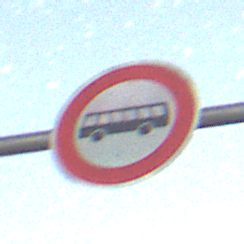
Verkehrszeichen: VerbotKraftomnibusse
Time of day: Night
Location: Outdoor (Nature)
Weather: Clear
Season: NotSpecified
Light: Natural